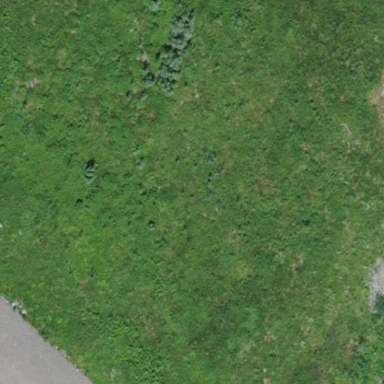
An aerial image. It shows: Area covered with grass.